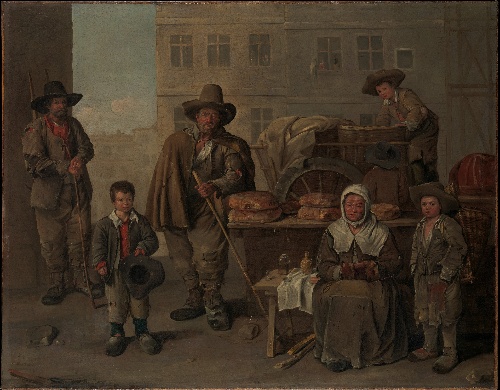
Title: The Baker's Cart
Artist: Jean Michelin
Artist bio: French, ca. 1616–1670
Date: 1656
Object type: Painting
Classification: Paintings
Medium: Oil on canvas
Dimensions: 38 3/4 x 49 3/8 in. (98.4 x 125.4 cm)
Department: European Paintings
Credit line: Fletcher Fund, 1927
Accession year: 1927
Repository: Metropolitan Museum of Art, New York, NY
Tags: Bread|Boys|Men|Women|Bakers|Carts